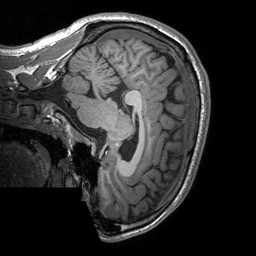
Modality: T1w
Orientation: sagittal
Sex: male
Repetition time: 1.95 s
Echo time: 0.026 s